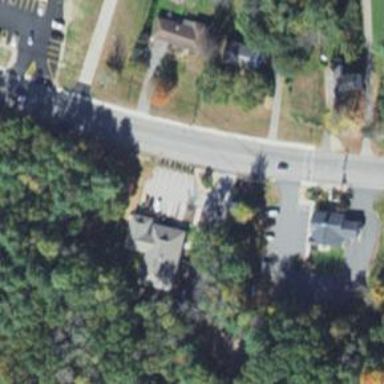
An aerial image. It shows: Veterinary facility.